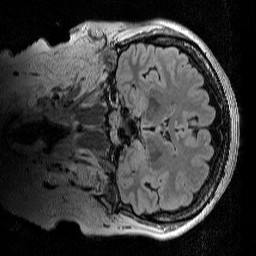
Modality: T2w
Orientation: coronal
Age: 56
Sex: female
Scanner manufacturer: siemens
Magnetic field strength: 3 T
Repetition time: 5 s
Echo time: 0.386 s